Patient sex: F
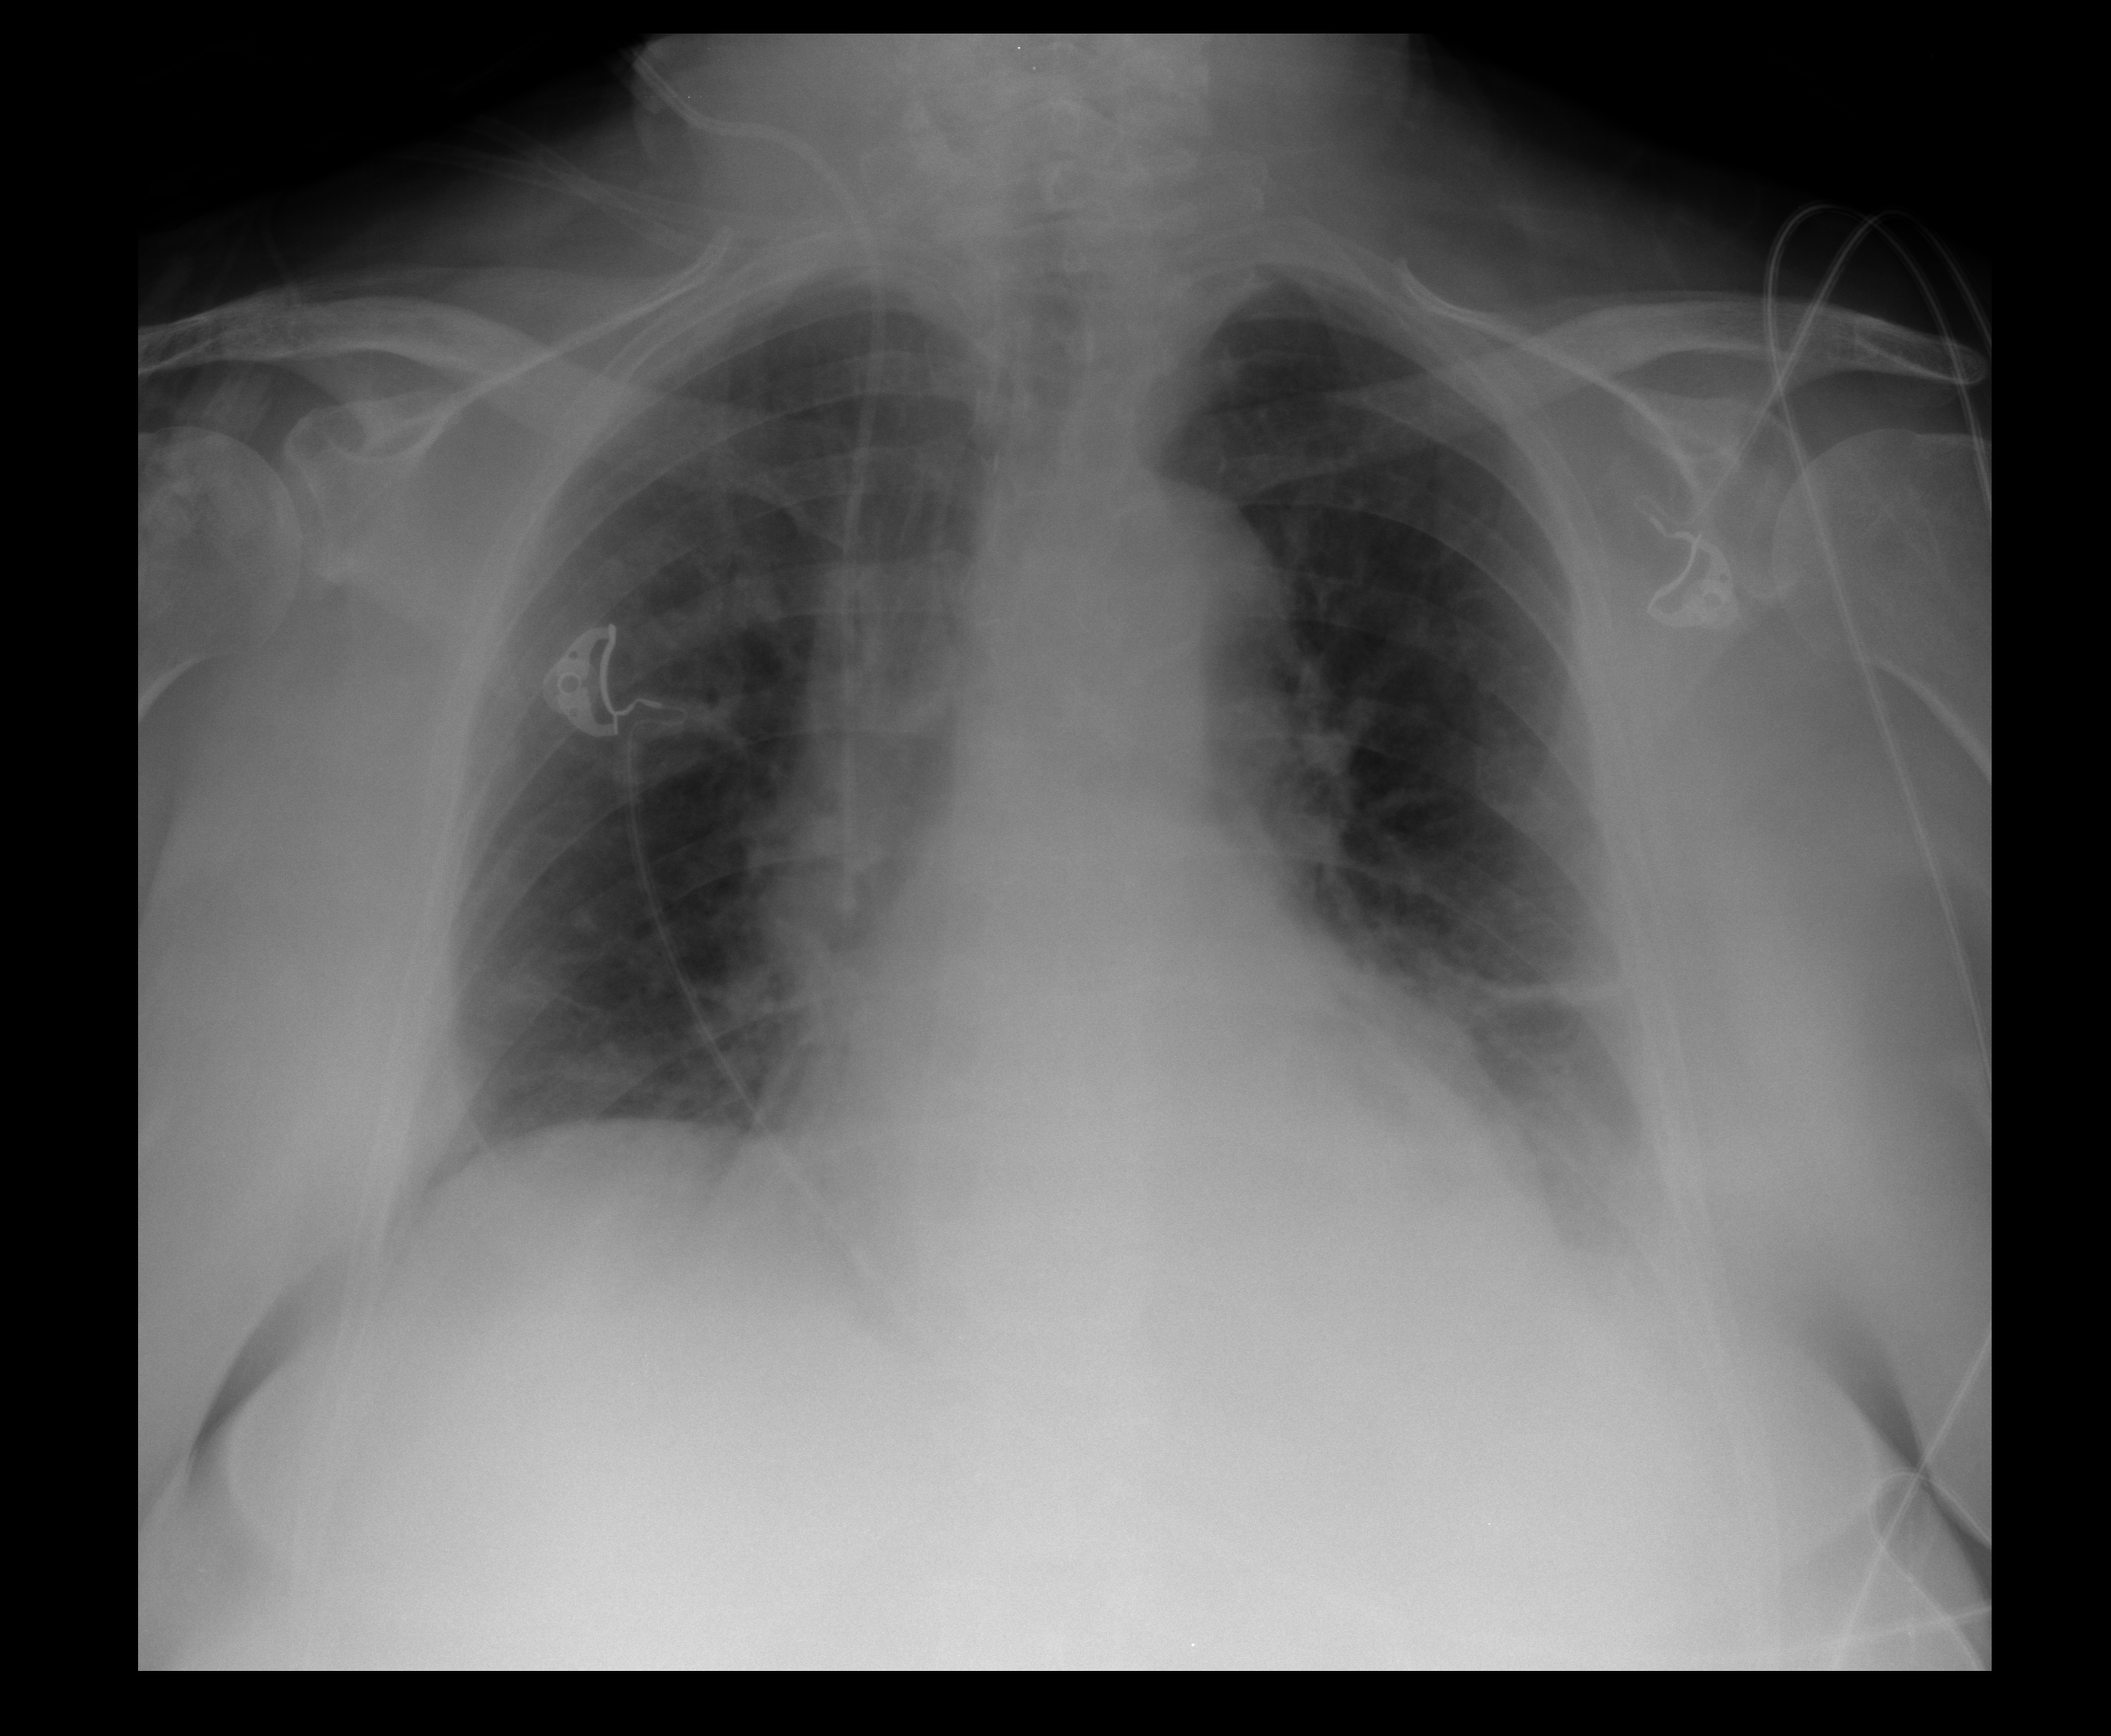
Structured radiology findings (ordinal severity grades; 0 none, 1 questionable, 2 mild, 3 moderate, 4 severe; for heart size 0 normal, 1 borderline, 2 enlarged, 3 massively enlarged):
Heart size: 0
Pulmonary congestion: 0
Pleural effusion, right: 0
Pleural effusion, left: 2
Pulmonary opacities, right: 0
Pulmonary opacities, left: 0
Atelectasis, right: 0
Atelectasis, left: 2